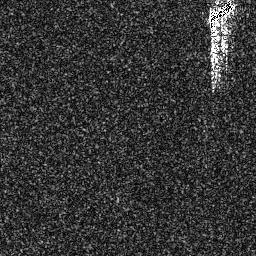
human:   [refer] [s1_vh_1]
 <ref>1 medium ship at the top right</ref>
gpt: <box>[[80, 0, 92, 10, 0]]</box>